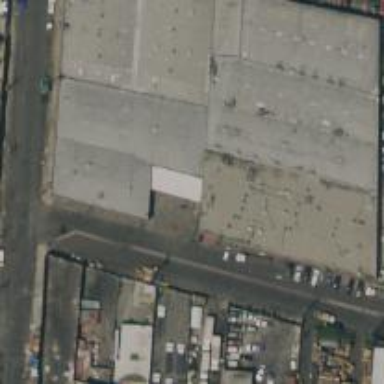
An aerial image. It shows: Industrial building.